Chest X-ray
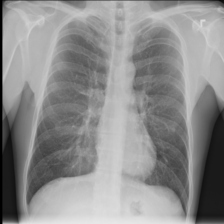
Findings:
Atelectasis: negative
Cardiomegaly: negative
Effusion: negative
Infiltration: negative
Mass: negative
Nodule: negative
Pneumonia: negative
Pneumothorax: negative
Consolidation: negative
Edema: negative
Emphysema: negative
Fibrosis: negative
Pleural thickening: negative
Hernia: negative